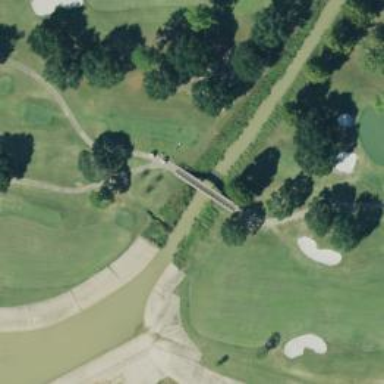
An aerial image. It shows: Path on bridge designed for golf carts.